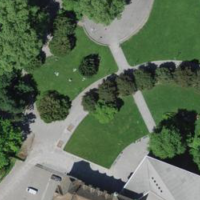
EUNIS habitat code: 55
Species observed at this site:
Turdus merula
Cardamine pratensis
Urtica dioica
Passer domesticus
Trifolium repens
Columba palumbus